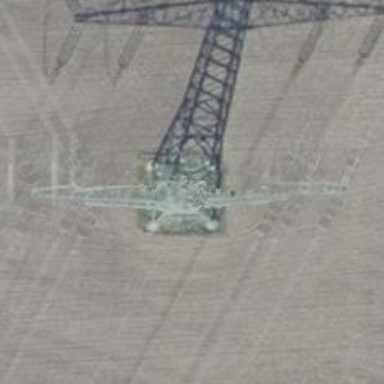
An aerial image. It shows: Three power lines with cables.